Question: I am trying to create the below color in Xcode, but cannot seem to get it to match?

I have tried the following:
'''
setBackgroundColor:[[UIColor alloc] initWithRed:0 green:47 blue:135 alpha:1]];
'''
Is there something I am doing wrong, or should change the color does not match what I expect?
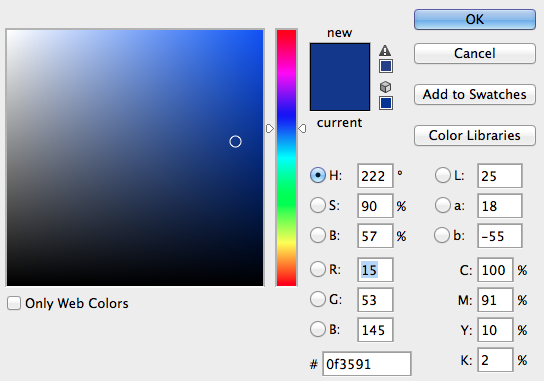
Answer: Try this
'setBackgroundColor:[[UIColor alloc] initWithRed:15/255.0f green:47/255.0f blue:135/255.f alpha:1]];'
<URL>, so you have to divide those values by 255.